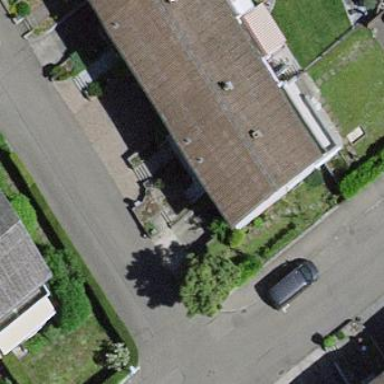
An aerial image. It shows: Terrace building.